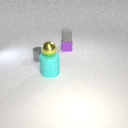
large cyan rubber cylinder below small yellow metal sphere